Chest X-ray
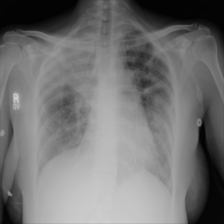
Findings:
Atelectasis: positive
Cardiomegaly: negative
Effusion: negative
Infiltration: negative
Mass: negative
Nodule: negative
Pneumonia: negative
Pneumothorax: negative
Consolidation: negative
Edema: negative
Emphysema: negative
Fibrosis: negative
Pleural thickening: positive
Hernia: negative